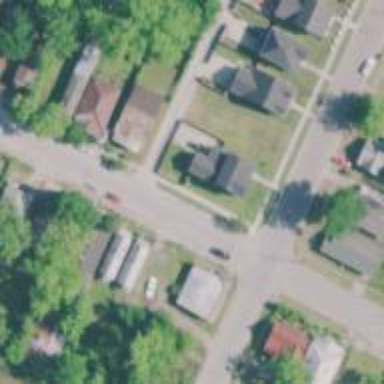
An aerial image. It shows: Alley classified as service road.